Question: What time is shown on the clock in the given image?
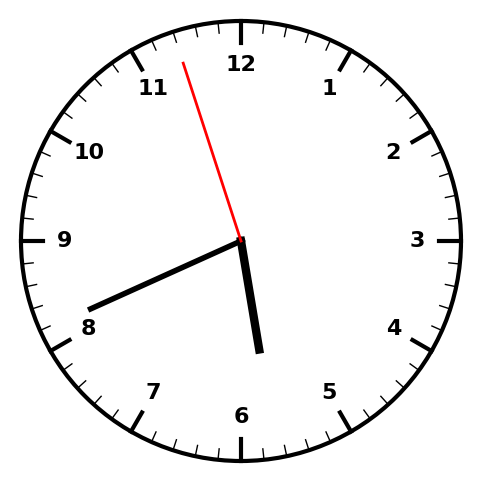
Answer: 05:40:57